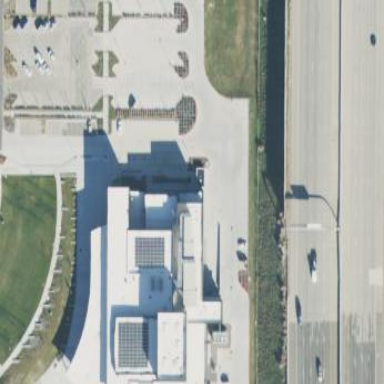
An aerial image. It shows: Arts centre building.